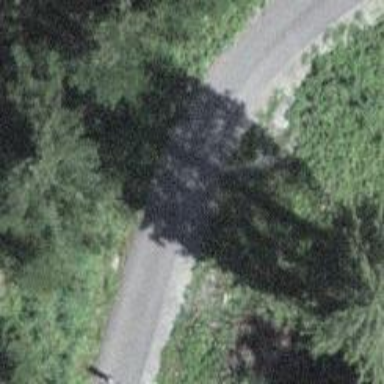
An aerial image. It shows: Unclassified paved road.